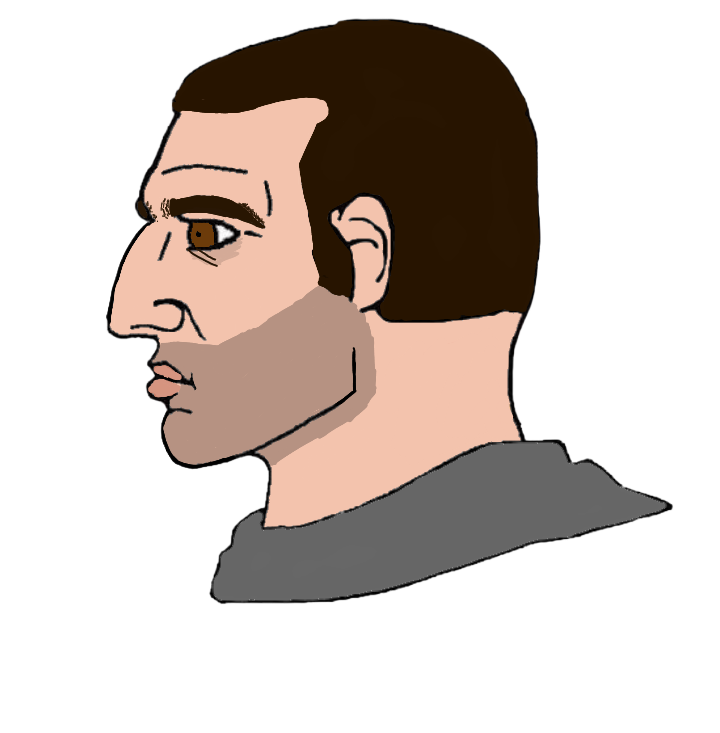
Label: 4_Yes_Chad